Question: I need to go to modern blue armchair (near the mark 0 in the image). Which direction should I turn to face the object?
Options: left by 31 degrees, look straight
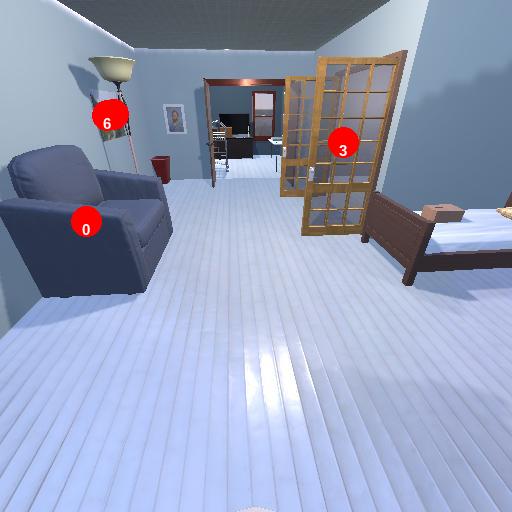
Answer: left by 31 degrees